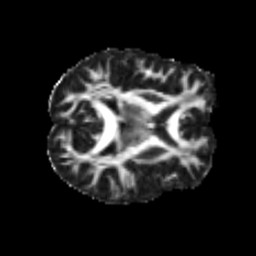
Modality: FA
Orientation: axial
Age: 37
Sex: male
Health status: healthy
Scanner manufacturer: siemens
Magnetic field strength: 3 T
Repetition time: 3.6 s
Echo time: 0.0964 s